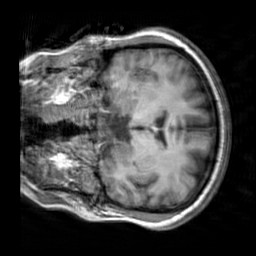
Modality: T1w
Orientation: coronal
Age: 34
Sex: female
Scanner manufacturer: siemens
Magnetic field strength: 3 T
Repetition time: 2.3 s
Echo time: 0.00303 s